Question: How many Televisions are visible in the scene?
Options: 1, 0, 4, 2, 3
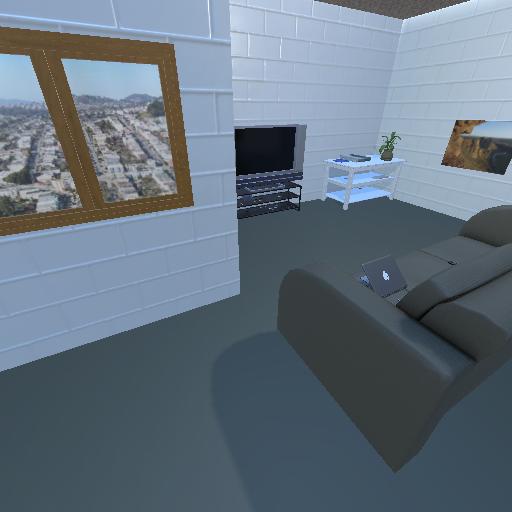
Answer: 1